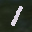
Label: 1